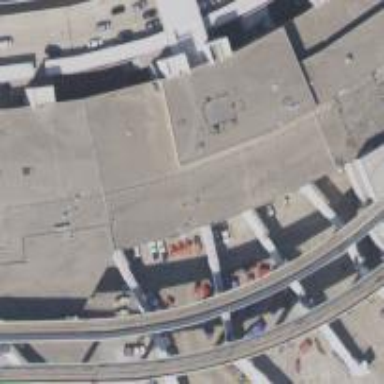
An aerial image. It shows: Airport gate.